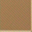
Piece: xx